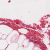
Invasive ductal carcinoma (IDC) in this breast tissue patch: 0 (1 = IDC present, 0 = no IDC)